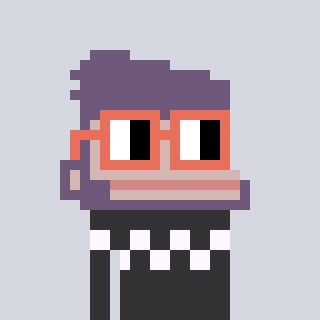
a pixel art character with square orange glasses, a ape-shaped head and a grayscale-colored body on a cool background